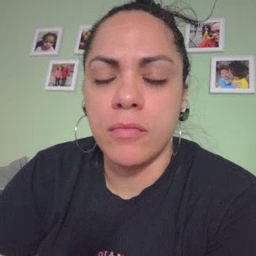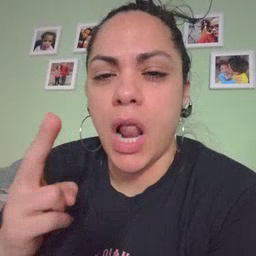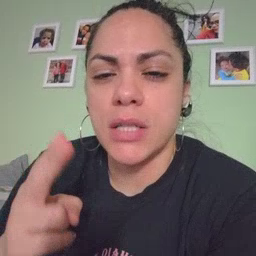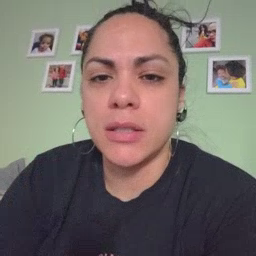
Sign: closet